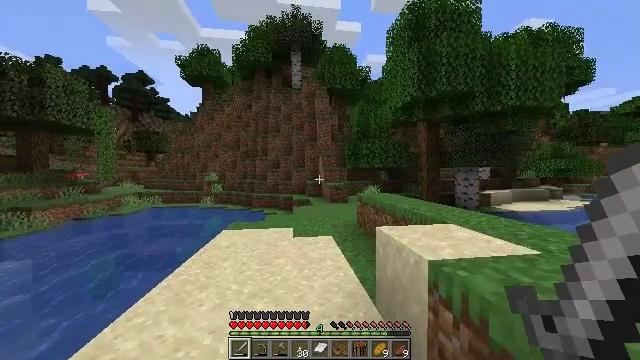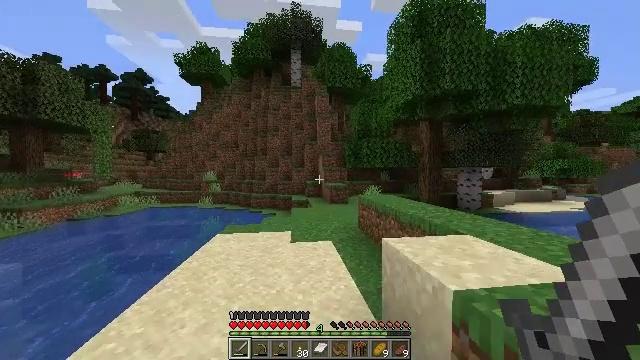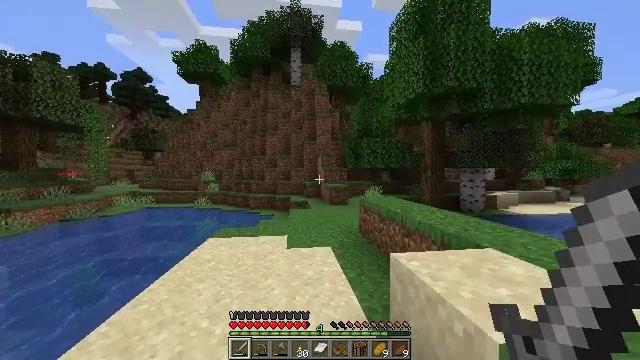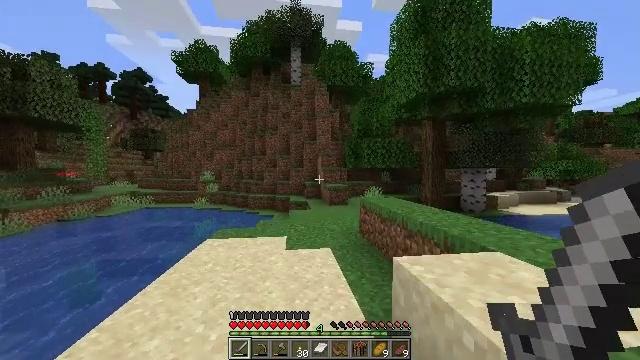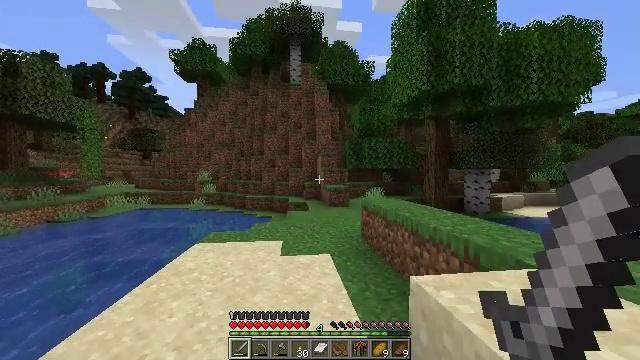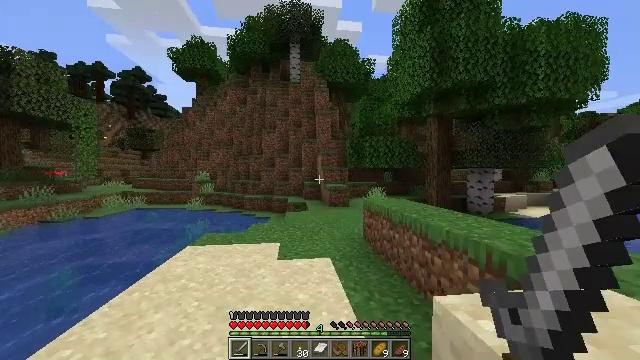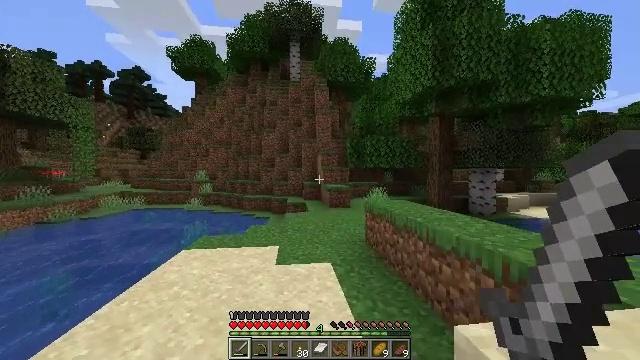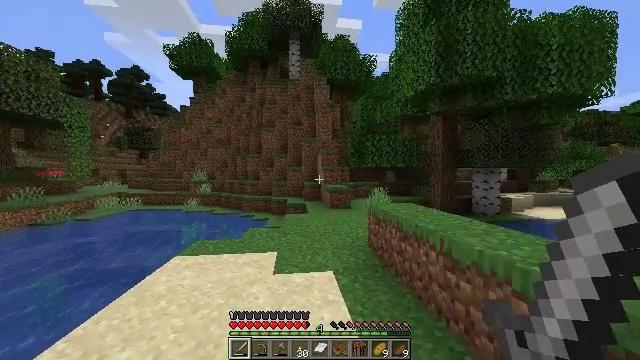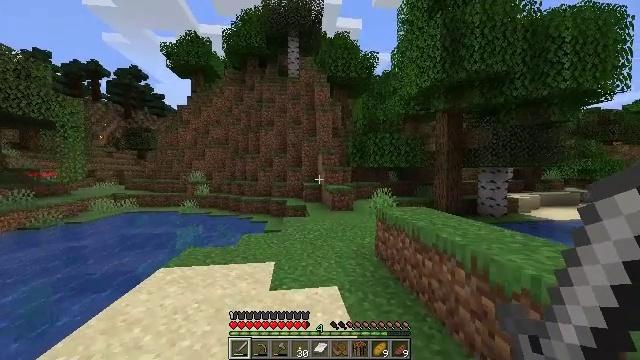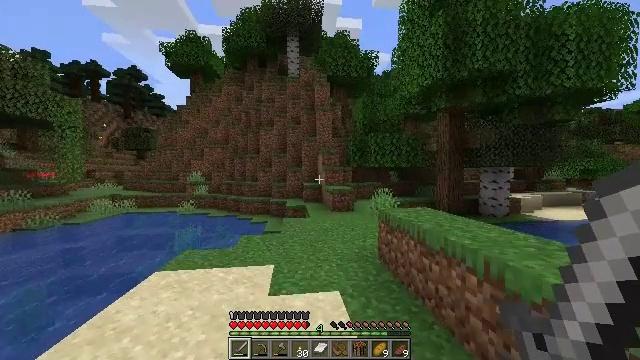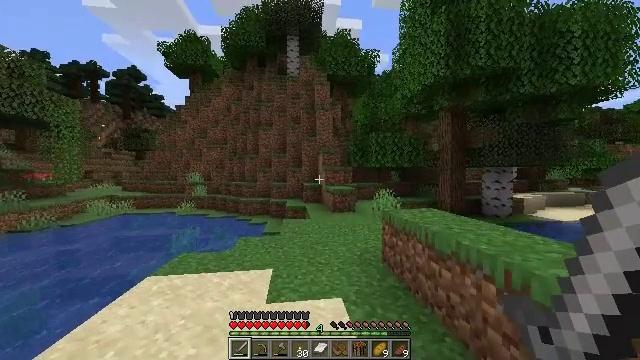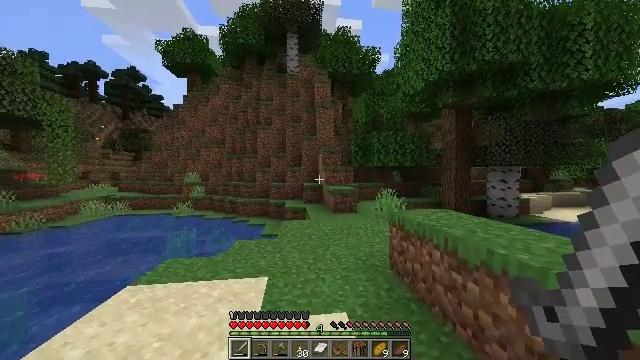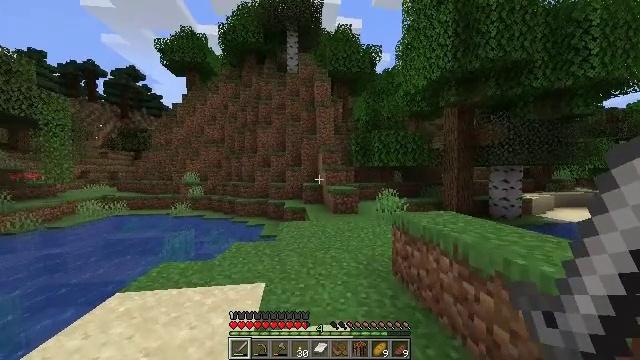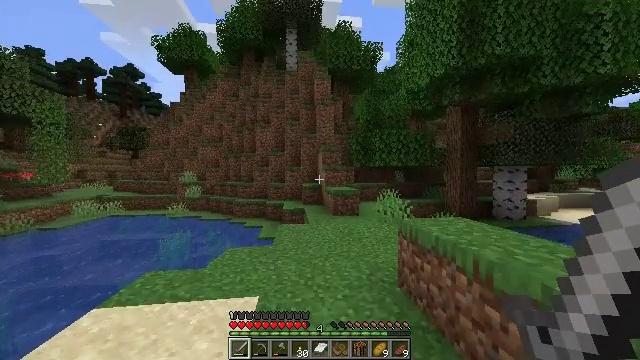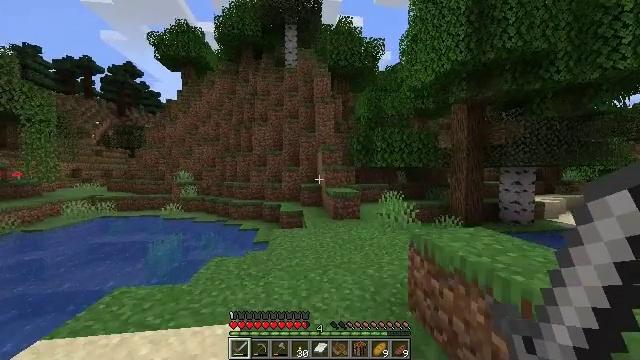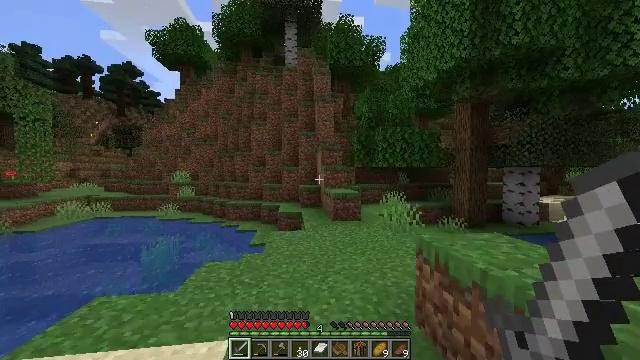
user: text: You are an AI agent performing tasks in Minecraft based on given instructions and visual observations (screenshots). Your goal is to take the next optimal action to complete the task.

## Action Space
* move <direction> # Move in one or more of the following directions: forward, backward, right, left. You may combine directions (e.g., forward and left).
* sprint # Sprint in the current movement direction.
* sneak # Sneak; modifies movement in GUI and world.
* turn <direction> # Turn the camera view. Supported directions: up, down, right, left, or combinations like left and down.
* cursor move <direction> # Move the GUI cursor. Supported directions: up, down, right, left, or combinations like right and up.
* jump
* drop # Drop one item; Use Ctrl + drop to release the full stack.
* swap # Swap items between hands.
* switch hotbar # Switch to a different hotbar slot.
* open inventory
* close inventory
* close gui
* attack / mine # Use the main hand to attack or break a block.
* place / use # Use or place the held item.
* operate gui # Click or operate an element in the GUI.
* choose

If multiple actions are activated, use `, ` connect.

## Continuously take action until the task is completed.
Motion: motion action
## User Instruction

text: Harvest vines off the surface.
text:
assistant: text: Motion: move forward, sprint
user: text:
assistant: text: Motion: move forward, sprint
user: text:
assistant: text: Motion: move forward, sprint
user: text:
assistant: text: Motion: move forward, sprint
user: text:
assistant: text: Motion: move forward, sprint
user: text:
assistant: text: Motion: move forward, sprint
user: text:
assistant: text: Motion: move forward, sprint
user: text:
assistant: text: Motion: move forward, sprint
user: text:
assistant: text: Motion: move forward, sprint
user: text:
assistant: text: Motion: move forward, sprint
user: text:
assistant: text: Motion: move forward, sprint
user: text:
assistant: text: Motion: move forward, sprint
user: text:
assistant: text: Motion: move forward, sprint
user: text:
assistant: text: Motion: move forward, sprint
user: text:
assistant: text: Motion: move forward, sprint
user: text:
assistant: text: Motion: move forward, sprint
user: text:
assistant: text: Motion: move forward
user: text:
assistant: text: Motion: move forward
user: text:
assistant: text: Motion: move forward, sprint, turn right
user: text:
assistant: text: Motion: move forward, sprint, turn right
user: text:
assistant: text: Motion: move forward, sprint
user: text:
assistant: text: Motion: move forward, sprint
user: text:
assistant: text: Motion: move forward, sprint
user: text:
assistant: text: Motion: move forward, sprint
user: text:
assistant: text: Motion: move forward, sprint
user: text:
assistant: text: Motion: move forward, turn left and down
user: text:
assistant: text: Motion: move forward, turn left and down
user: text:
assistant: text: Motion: move forward
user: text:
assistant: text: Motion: move forward, turn left
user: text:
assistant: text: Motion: move forward